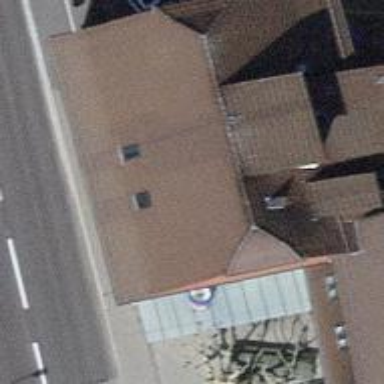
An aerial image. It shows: Restaurant.